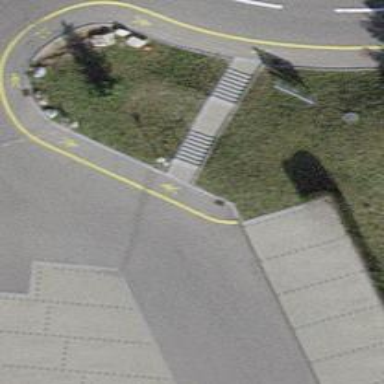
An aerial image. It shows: Road with steps.